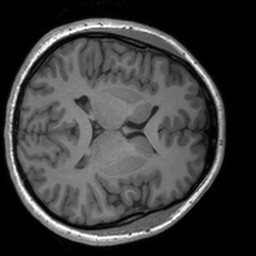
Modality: T1w
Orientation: axial
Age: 26
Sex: female
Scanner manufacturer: siemens
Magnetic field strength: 3 T
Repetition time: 1.9 s
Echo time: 0.00226 s